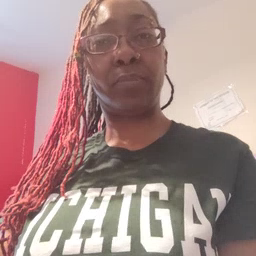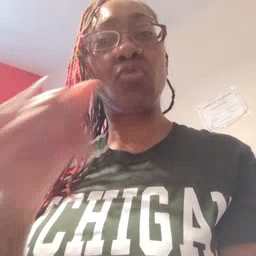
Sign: yesterday